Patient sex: M
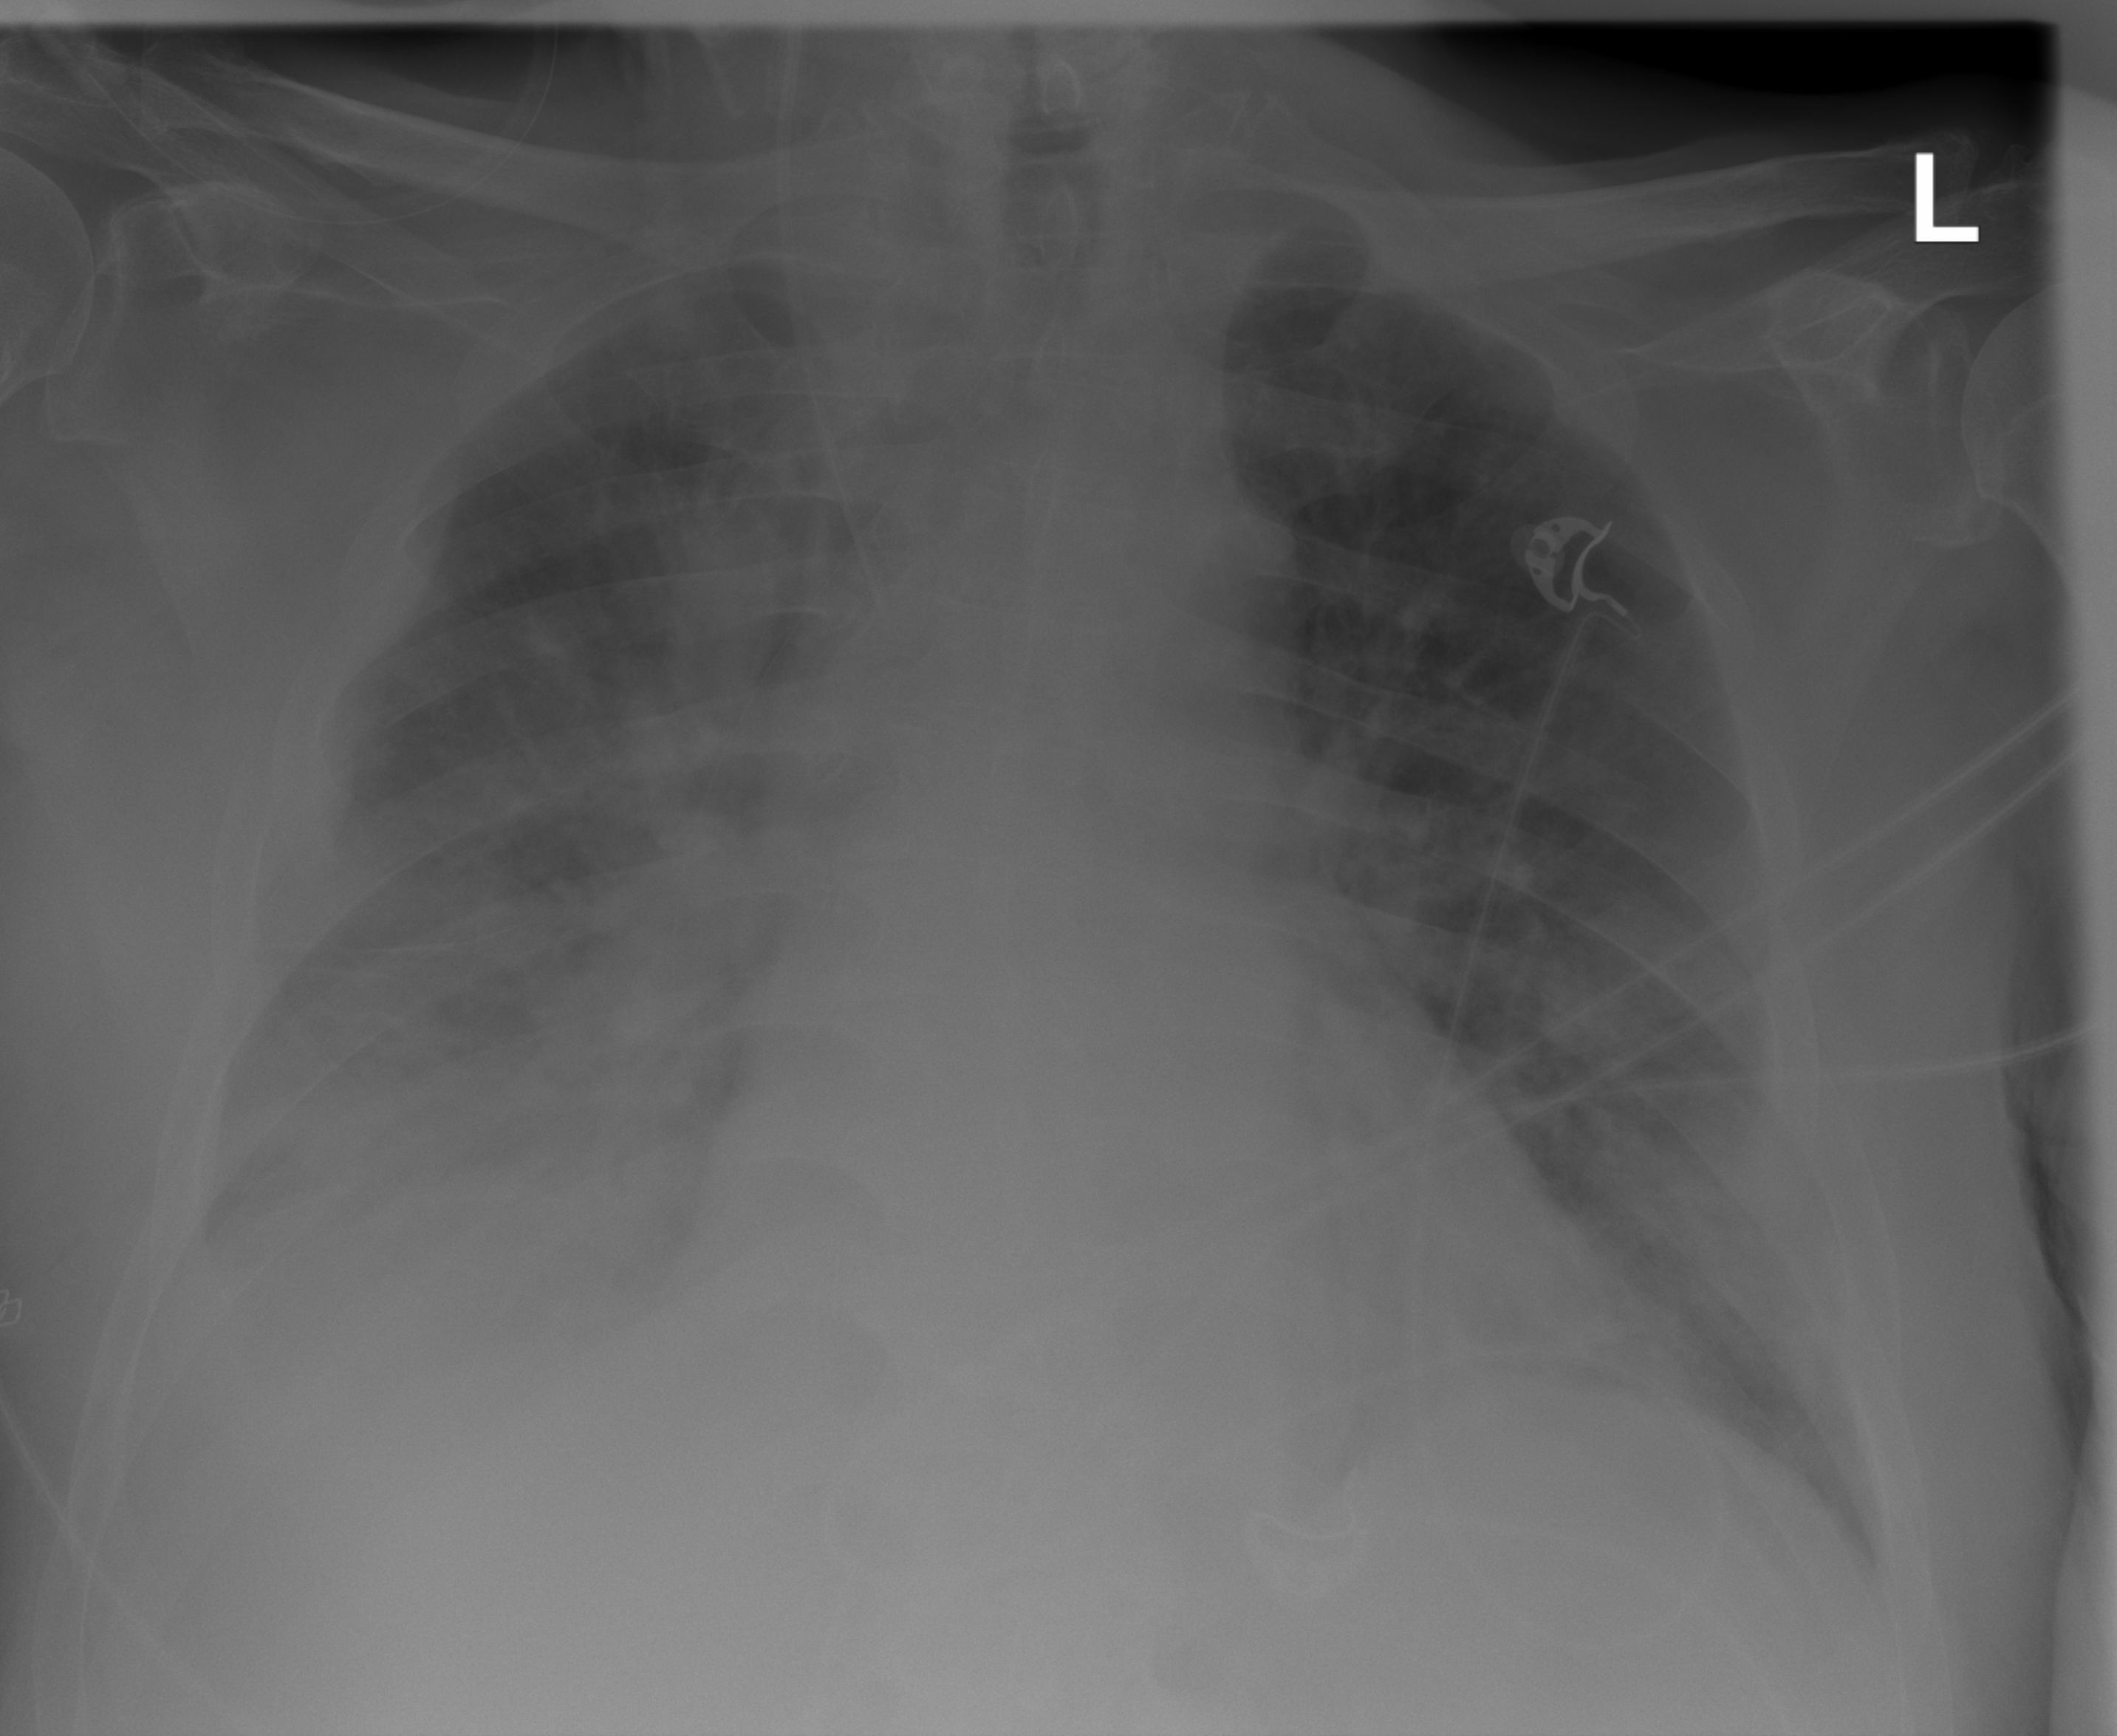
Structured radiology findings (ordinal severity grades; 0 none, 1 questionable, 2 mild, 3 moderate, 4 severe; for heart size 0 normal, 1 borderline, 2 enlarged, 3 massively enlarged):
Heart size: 1
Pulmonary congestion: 2
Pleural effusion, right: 2
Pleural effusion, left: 1
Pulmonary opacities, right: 3
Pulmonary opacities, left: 2
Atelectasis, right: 2
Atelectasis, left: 2